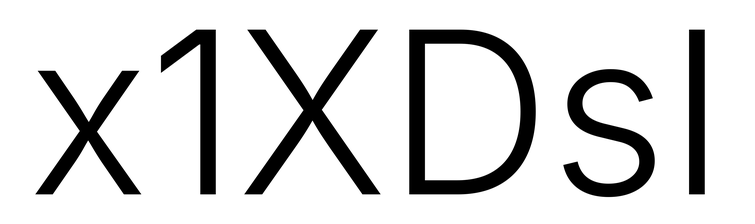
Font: Inter_Light